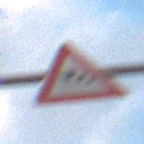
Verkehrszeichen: SeitenwindVonLinks
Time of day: SunriseSunset
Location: Outdoor (Nature)
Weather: PartlyCloudy
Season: NotSpecified
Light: Natural